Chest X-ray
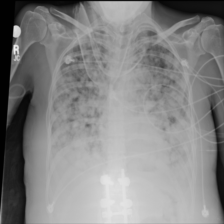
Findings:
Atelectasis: negative
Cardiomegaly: negative
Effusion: negative
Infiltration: negative
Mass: positive
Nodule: negative
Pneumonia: negative
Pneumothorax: negative
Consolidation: negative
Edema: negative
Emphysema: negative
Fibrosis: negative
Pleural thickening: negative
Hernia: negative